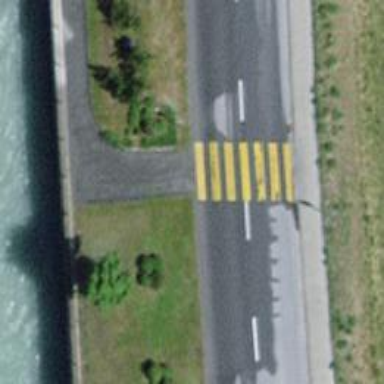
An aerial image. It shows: Uncontrolled zebra crossing on the road.